Interaction volume radius: 5 \u00c5
Interaction volume height: 10 \u00c5
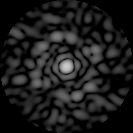
Disorder parameter: 0.8268